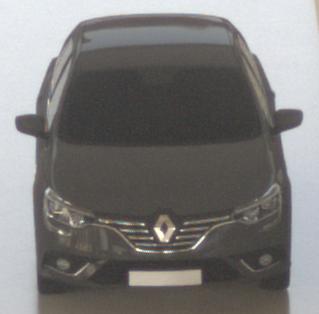
Make: Renault
Model: Mégane ENERGY TCe 100
Detailed model: Mégane (IV)
Model produced from: 2016/03
Model produced until: 2018/08
Doors: 5
Color: gray
Road condition: wet road
Daytime: morning or afternoon
Contrast: low contrast